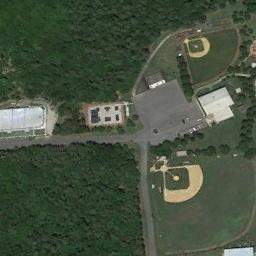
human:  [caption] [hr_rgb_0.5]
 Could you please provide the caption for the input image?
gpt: There are two baseball diamonds in the middle of grass next to the forest .

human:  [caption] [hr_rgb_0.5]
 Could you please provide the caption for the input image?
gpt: Two baseball diamonds of different sizes surrounded by some trees and some buildings beside .

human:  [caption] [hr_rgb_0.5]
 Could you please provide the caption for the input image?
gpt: In the picture there is a baseball field and a parking lot .

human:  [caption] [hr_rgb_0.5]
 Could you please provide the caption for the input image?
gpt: There are two baseball diamonds in the grass surrounded by the roads and trees .

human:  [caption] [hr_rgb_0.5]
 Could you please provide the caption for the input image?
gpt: One house is between two baseball diamonds .